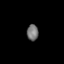
Tissue: lung
Cell type: T cells
Senescence score: 0.2371
Nuclear area (px): 181
Mean DAPI intensity: 115.514